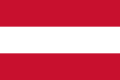
Flag of Austria